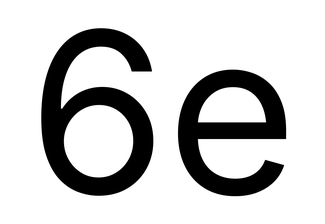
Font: Inter_Regular